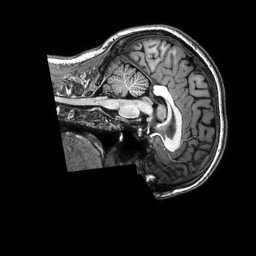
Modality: T1w
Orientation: sagittal
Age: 25
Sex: female
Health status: healthy
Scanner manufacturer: philips
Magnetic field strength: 3 T
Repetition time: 0.009 s
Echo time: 0.003996 s